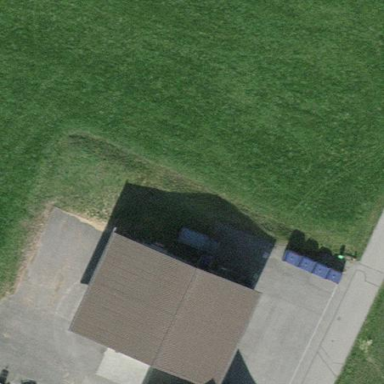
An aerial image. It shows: Warehouse building.